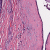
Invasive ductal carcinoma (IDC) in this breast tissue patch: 0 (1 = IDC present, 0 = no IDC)